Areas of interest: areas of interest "Beijing Universal Resort Ground Parking Lot"
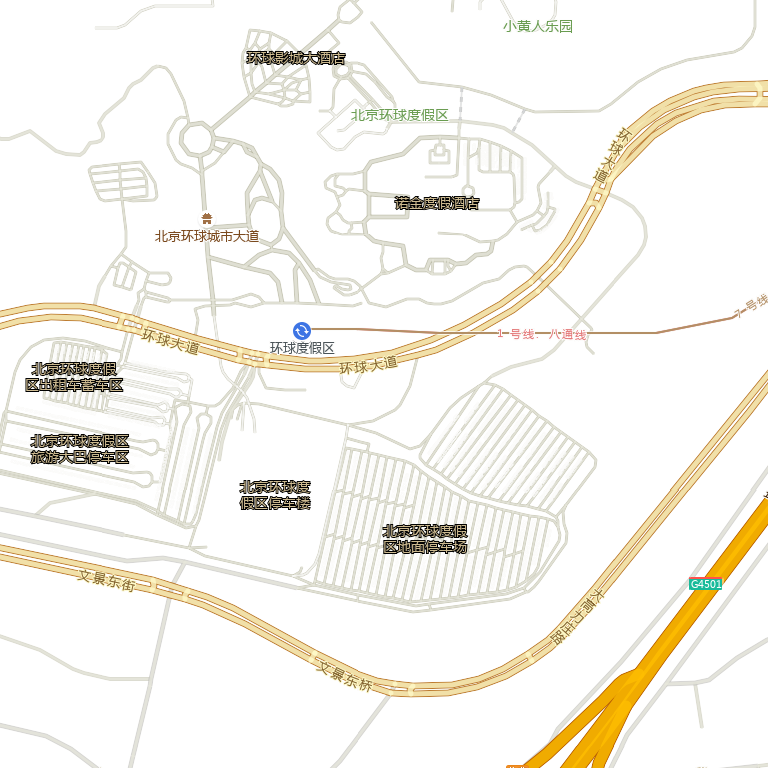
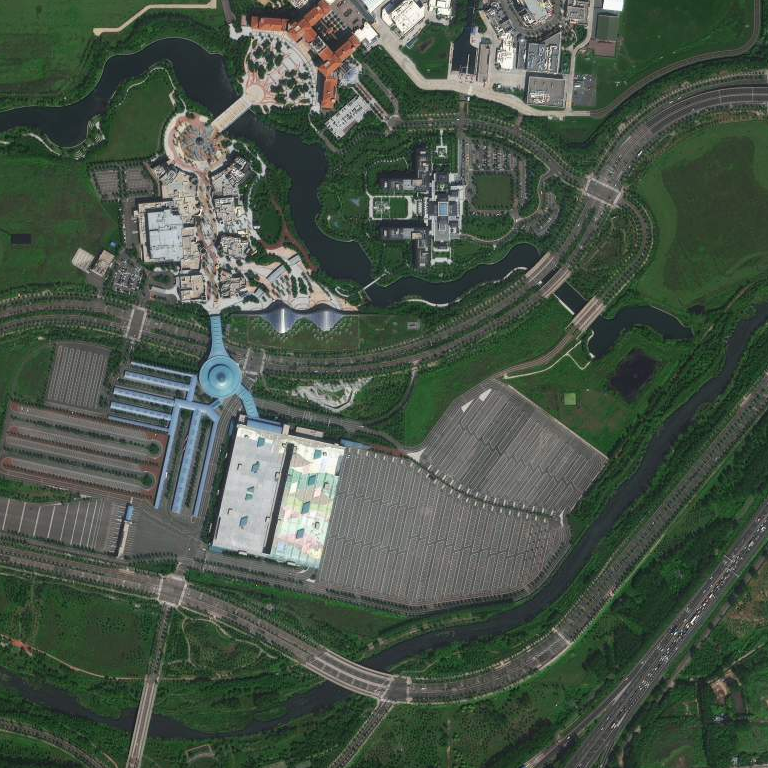